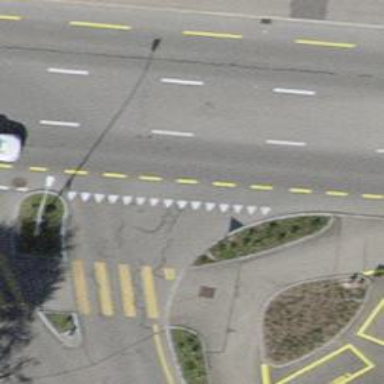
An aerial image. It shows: Road with "give way" sign.